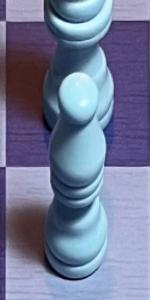
Label: Bishop_White